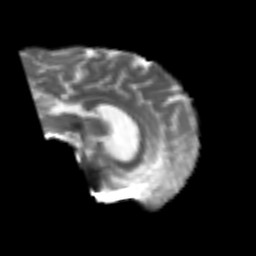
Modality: T2w
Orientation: sagittal
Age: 63
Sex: male
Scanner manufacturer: siemens
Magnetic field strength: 3 T
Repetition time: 4.987 s
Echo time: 0.0792 s